Question: I struggle with one problem. I have a div with a specific width and height (227px x 27px). Inside this div comes First and Last name, as a variable. Sometimes this name is small so there is a plenty of space in the div, but sometimes the name is long, and i need to resize the text that it could fit the div. I would like to also have max font size defined
my HTML code looks like this:
'''
<div class="Basic-Text-Frame _idGenPageitem-6" id="fitin">
<p class="Basic-Paragraph ParaOverride-1">
<span class="CharOverride-2" ><?php echo $userdata->display_name;?></span>
</p>
</div>
'''
CSS:
'''
div.Basic-Text-Frame {
border-style:solid;
}
p.Basic-Paragraph {
color:#000000;
font-family:"Minion Pro", serif;
font-size:12px;
font-style:normal;
font-variant:normal;
font-weight:normal;
line-height:1.2;
margin-bottom:0;
margin-left:0;
margin-right:0;
margin-top:0;
orphans:1;
page-break-after:auto;
page-break-before:auto;
text-align:left;
text-decoration:none;
text-indent:0;
text-transform:none;
widows:1;
}
div._idGenPageitem-6 {
height:27px;
left:0px;
overflow:hidden;
position:absolute;
top:0px;
width:227px;
z-index:0;
}
p.ParaOverride-1 {
text-align:center;
}
span.CharOverride-2 {
color:#5b9b98;
font-family:Garamond, serif;
font-size:x-large;
font-style:normal;
font-variant:small-caps;
font-weight:normal;
text-transform:none;
max-height: 29px;
}
'''
EDIT: i have tried <URL> before and i coudnt make it, that is why i aksed the question.
my problem is that bigger text just goes in new row, and is not fitted accordingly to the this div box. So long text result is out of the div and could not been seen. As I put the span height "absolute" value, it always changes to "auto"
Here is the picture of the problem i am working on
How to fix this problem?
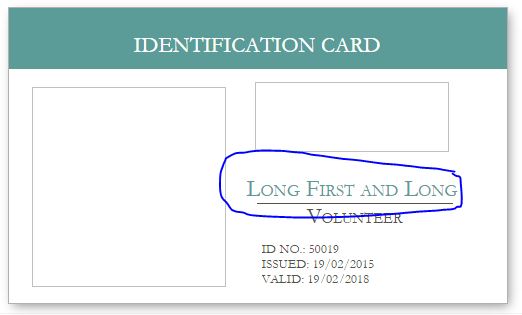
Answer: Run this function on page load to resize the text if necessary. The important thing in the css is 'white-space: nowrap' which stops the text from wrapping onto a second line.
Don't forget to give the test span "d" the same font family, style and weight as the real text.
'''
function fittext()
{
var maxW = 227, maxH = 27, maxSize = 20;
var c = document.getElementsByClassName("fitin");
var d = document.createElement("span");
d.style.fontSize = maxSize + "px";
for (var i = 0; i < c.length; i++)
{
d.innerHTML = c[i].innerHTML;
document.body.appendChild(d);
var w = d.offsetWidth;
var h = d.offsetHeight;
document.body.removeChild(d);
var x = w > maxW ? maxW / w : 1;
var y = h > maxH ? maxH / h : 1;
var r = Math.min(x, y) * maxSize;
c[i].style.fontSize = r + "px";
}
}
fittext();
'''
'''
DIV
{
width: 227px;
height: 27px;
overflow: hidden;
margin-bottom: 9px;
background-color: silver;
}
P
{
margin: 0px;
color: black;
font-size: 20px;
text-align: center;
white-space: nowrap;
}
'''
'''
<DIV>
<P>
<SPAN CLASS="fitin">Short Guy</SPAN>
</P>
</DIV>
<DIV>
<P>
<SPAN CLASS="fitin">Just A Random Regular Person</SPAN>
</P>
</DIV>
<DIV>
<P>
<SPAN CLASS="fitin">A Really Very Extraordinarily Long And Tall Woman</SPAN>
</P>
</DIV>
'''